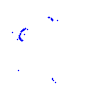
Particle: proton